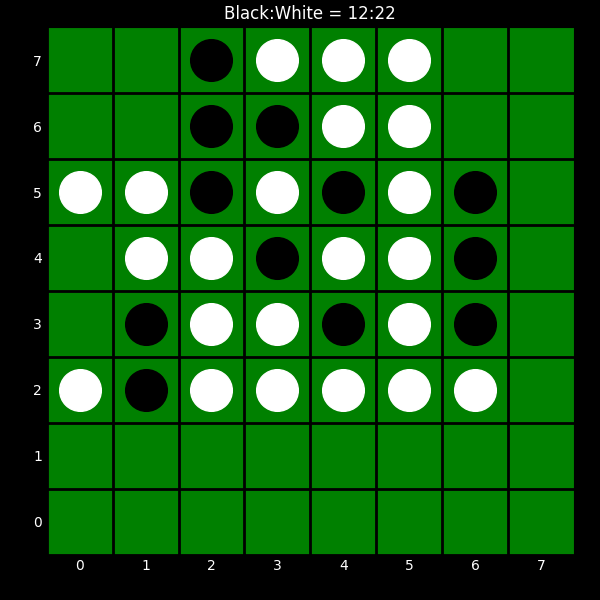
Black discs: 12
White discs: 22